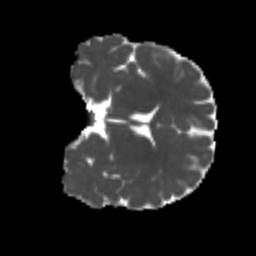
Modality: MD
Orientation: coronal
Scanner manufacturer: siemens
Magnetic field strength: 3 T
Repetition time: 4 s
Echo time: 0.0594 s